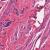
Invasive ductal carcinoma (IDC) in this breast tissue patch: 0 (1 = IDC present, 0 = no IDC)